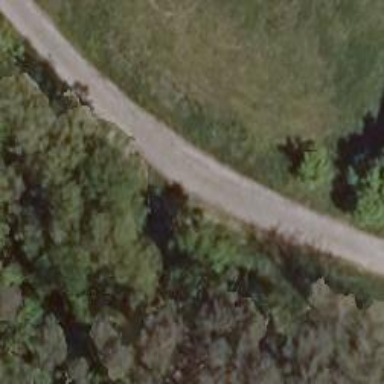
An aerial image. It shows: Well-maintained track road with grade 1 tracktype.